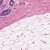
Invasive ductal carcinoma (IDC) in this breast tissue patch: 0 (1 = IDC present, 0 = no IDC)